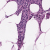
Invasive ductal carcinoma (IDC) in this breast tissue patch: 1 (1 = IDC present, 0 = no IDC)